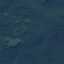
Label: Forest